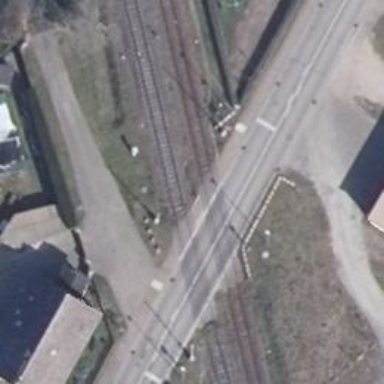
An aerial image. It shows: Railway level crossing.